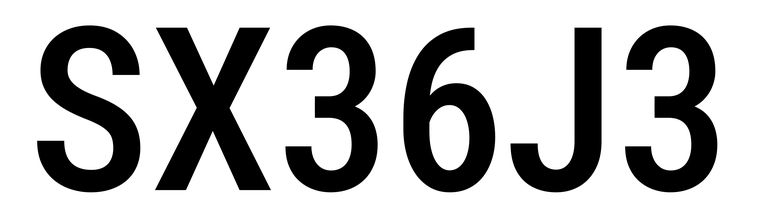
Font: Roboto_Condensed_Medium